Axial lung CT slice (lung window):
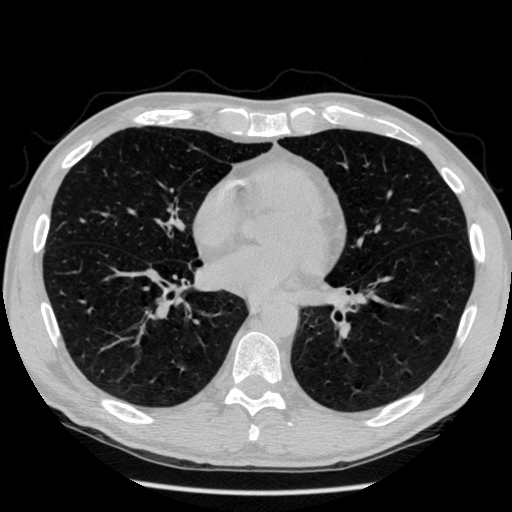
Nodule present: no